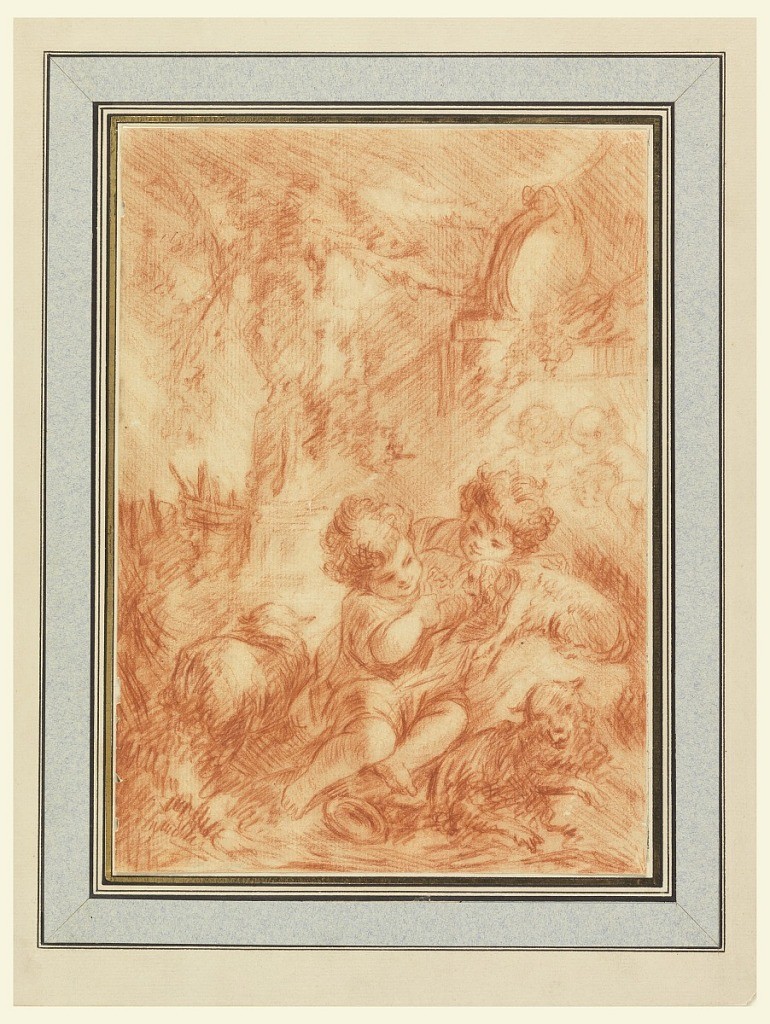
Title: Two Children
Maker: François Boucher, French, 1703–1770
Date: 1775–90
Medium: Red chalk on cream laid paper
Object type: Drawing
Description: Two children are seen in a garden setting, with their animals—a dog and two lambs—about them.